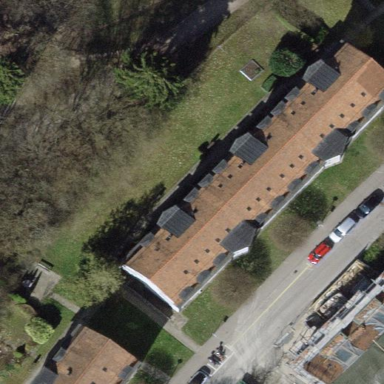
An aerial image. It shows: Apartments building with gambrel-shaped roof.